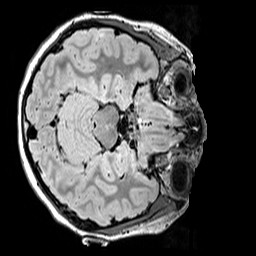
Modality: FLAIR
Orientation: axial
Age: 10
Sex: female
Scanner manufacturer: siemens
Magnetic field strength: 3 T
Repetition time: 5 s
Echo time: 0.388 s